Interaction volume radius: 10 \u00c5
Interaction volume height: 15 \u00c5
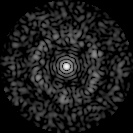
Disorder parameter: 0.8267